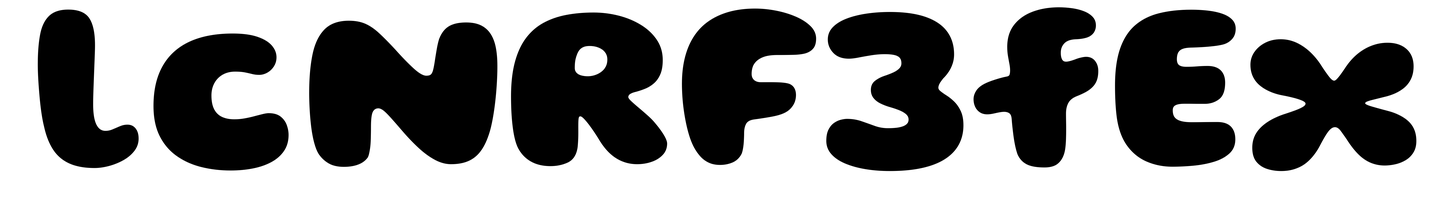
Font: Gluten_ExtraBold